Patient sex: M
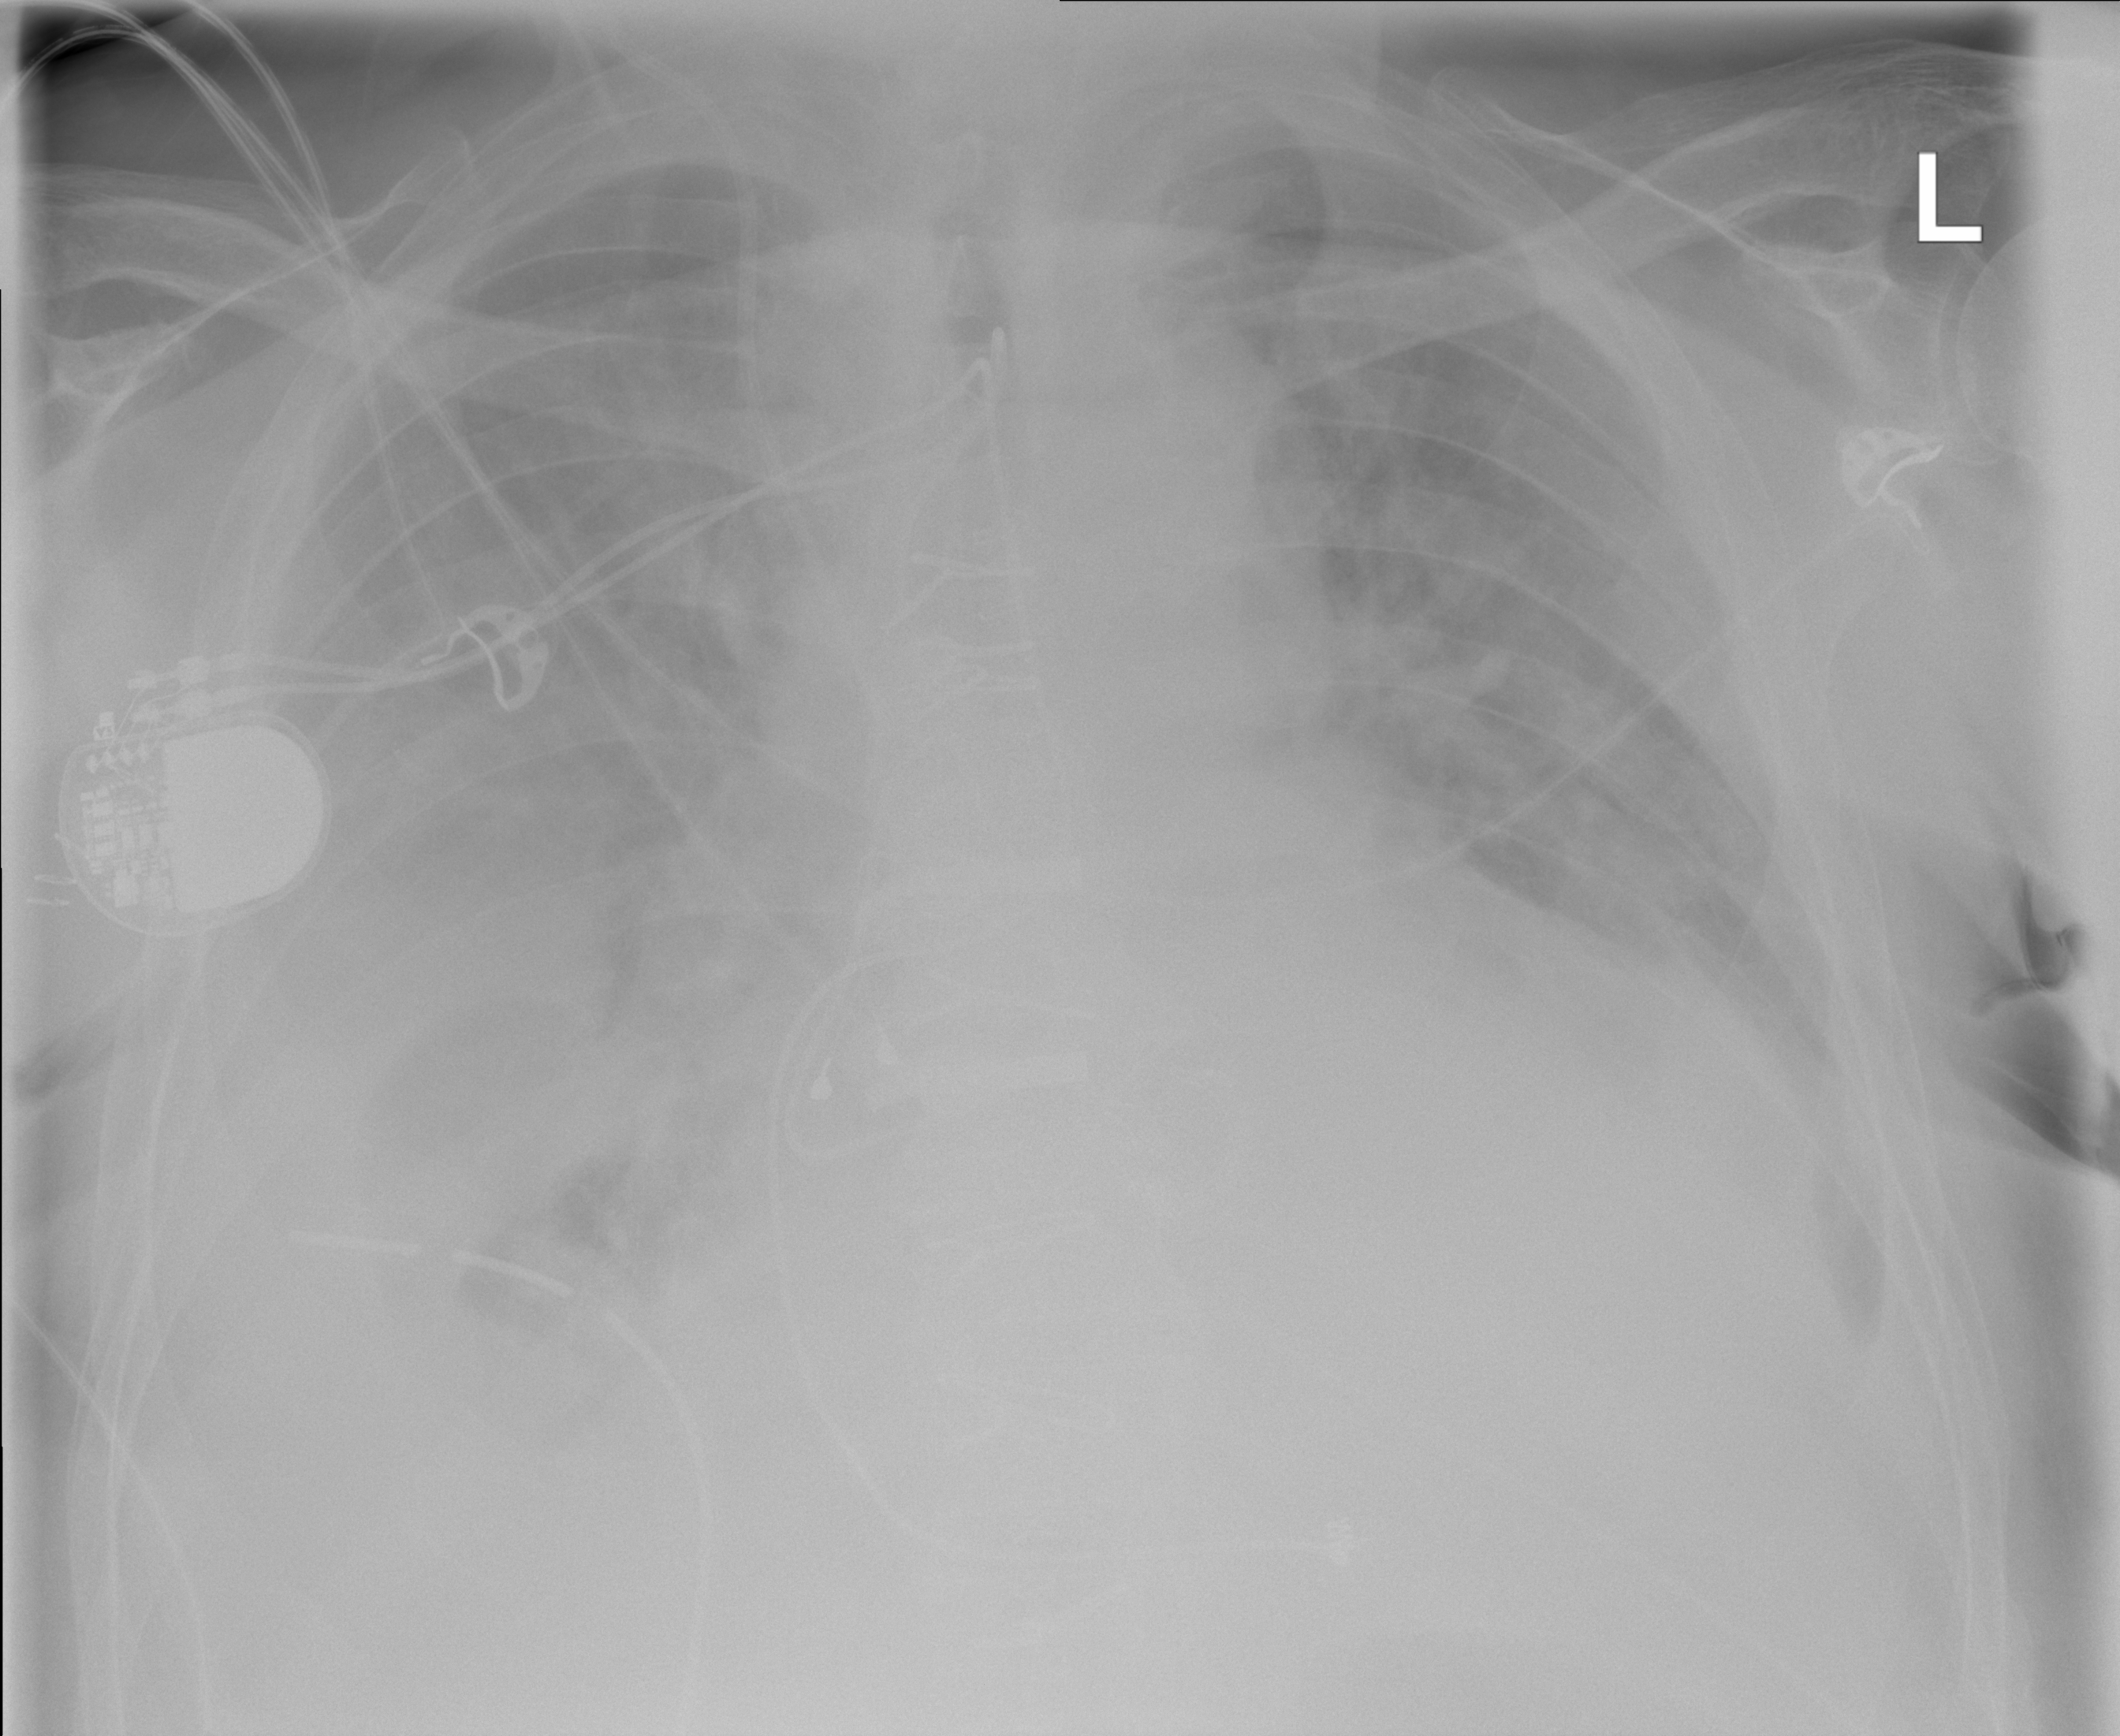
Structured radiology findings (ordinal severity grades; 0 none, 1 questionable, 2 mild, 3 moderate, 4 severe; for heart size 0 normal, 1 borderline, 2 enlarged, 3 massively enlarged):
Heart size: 2
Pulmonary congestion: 2
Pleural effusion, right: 3
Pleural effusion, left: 2
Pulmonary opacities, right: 2
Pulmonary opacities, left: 0
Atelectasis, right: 3
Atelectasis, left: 2